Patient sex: M
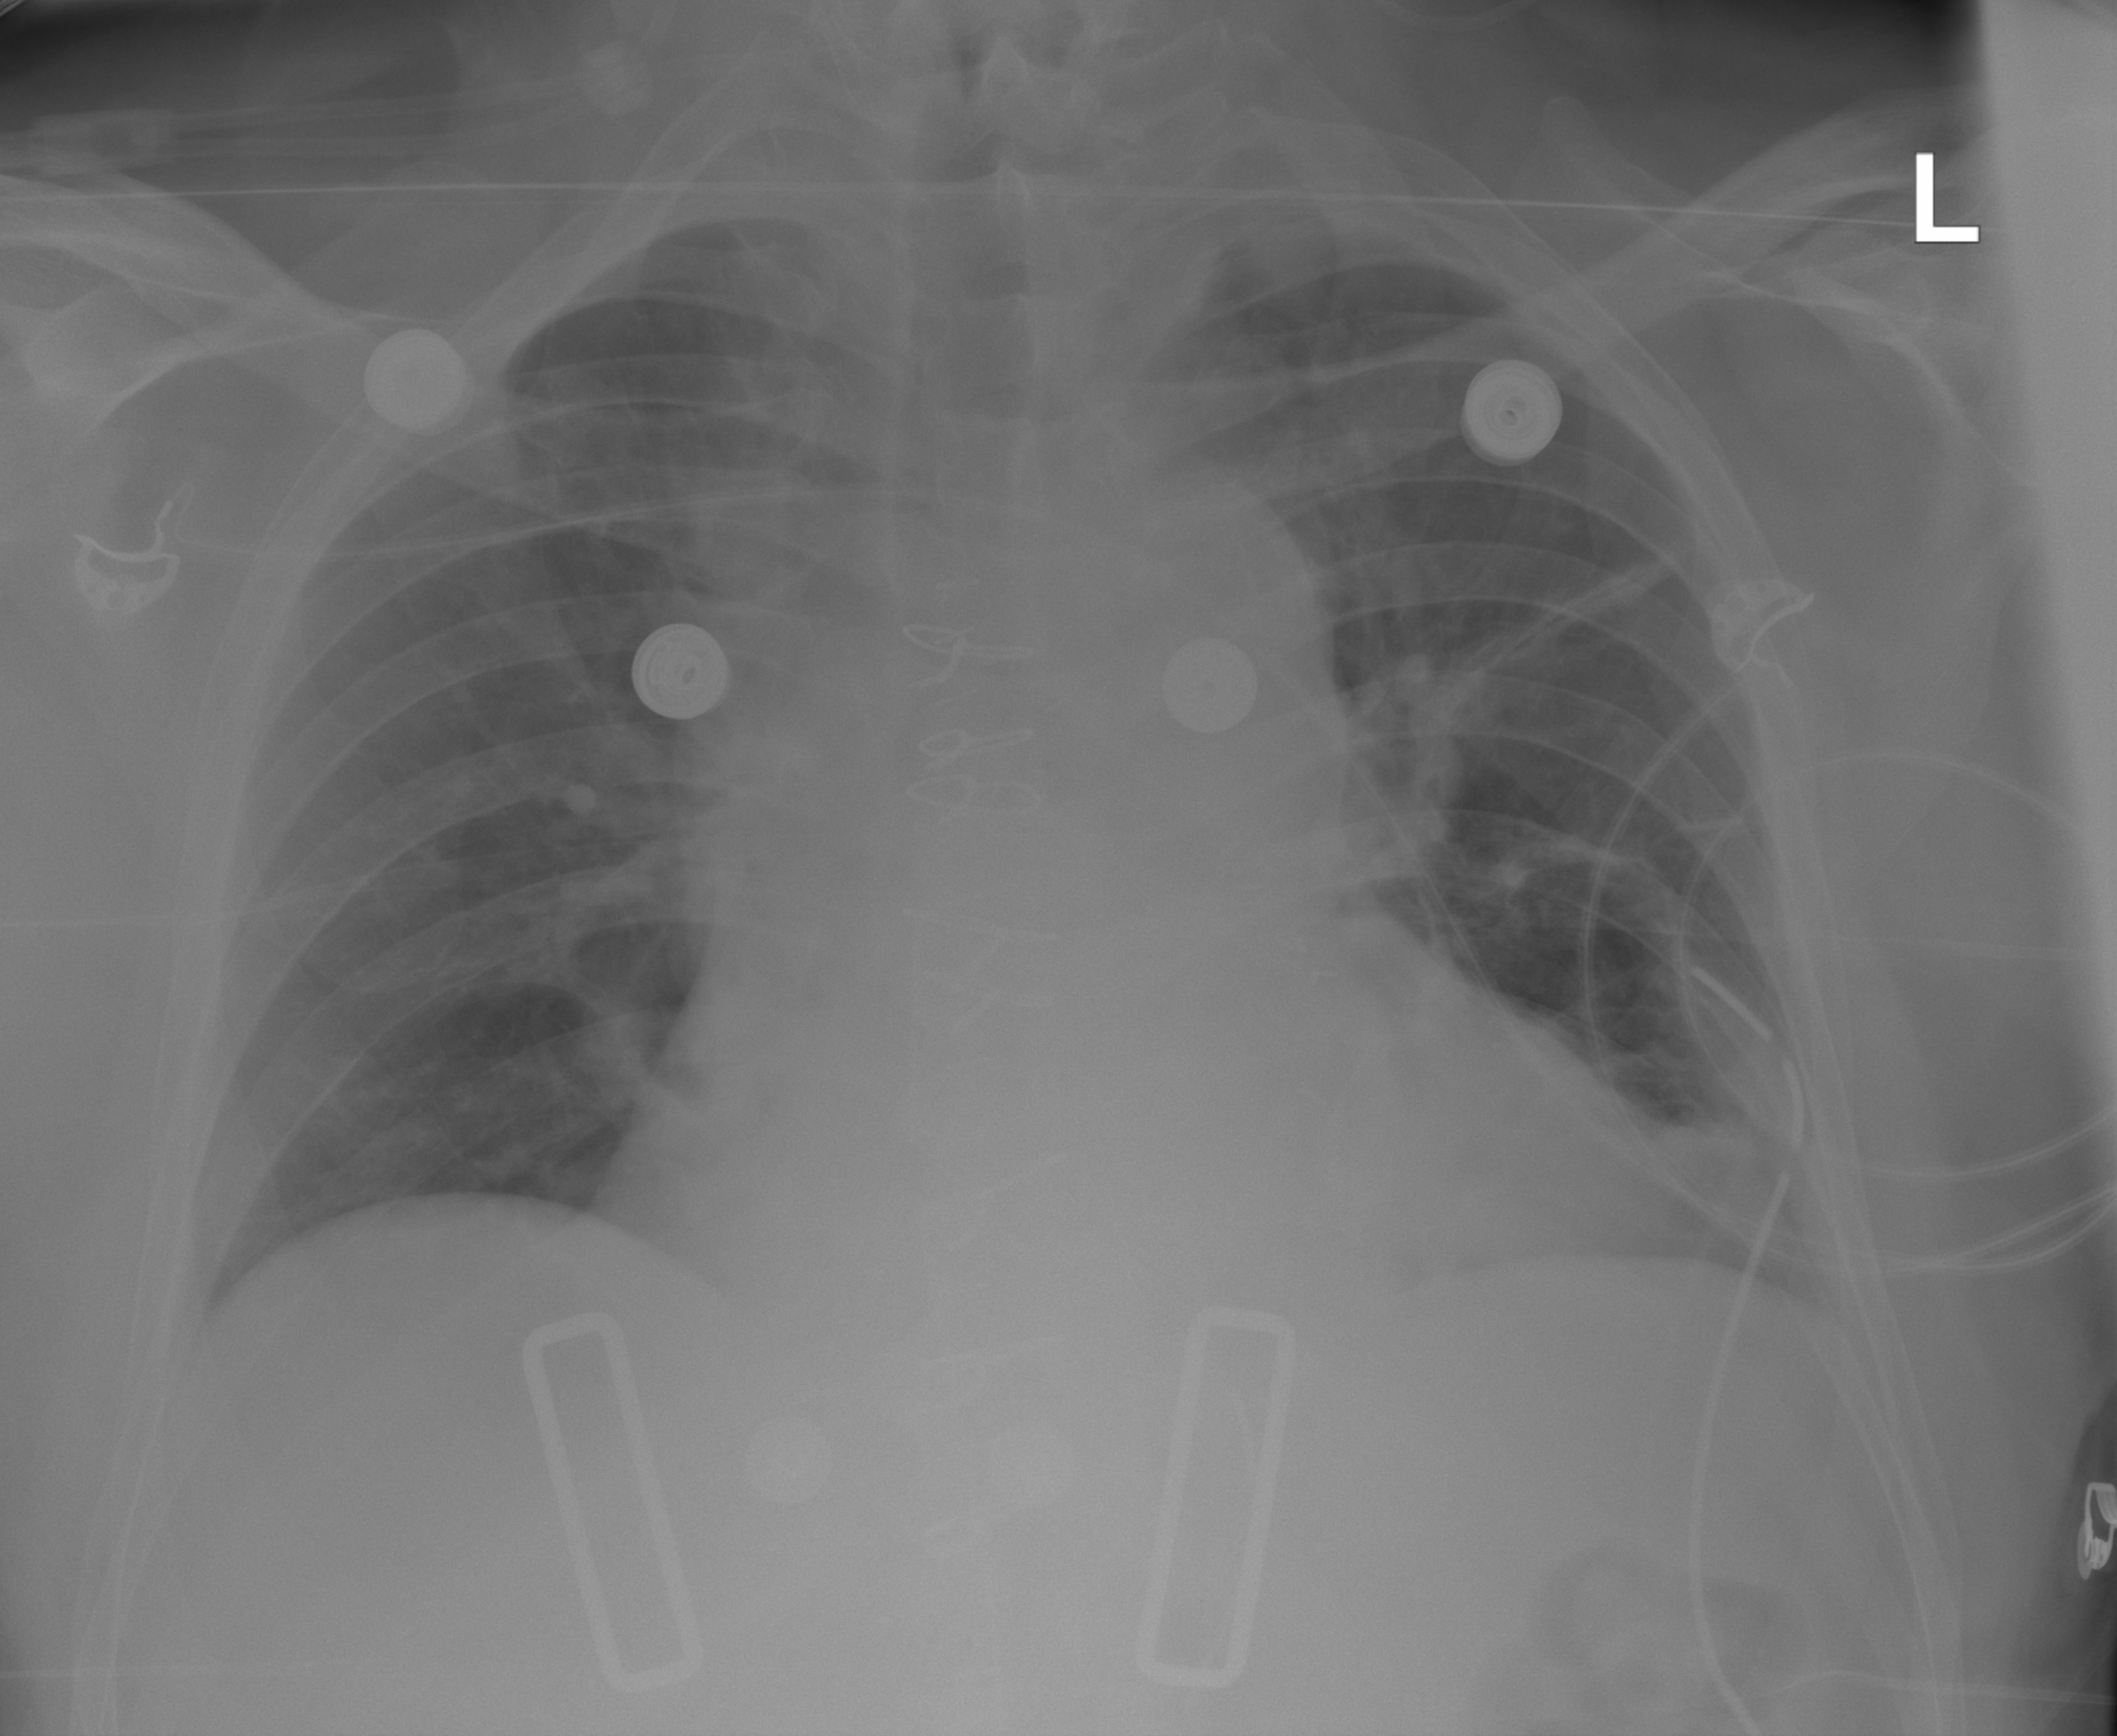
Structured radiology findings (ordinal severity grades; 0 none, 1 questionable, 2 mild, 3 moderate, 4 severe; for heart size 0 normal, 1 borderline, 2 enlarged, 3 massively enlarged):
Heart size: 2
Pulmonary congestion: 0
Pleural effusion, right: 0
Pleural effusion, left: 0
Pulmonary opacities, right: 0
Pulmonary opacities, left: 0
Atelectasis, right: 0
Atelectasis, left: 2